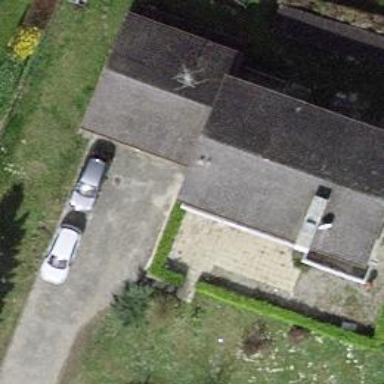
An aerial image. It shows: Garage.